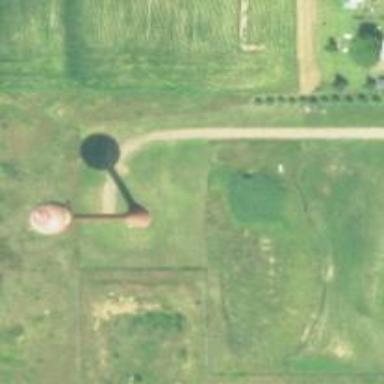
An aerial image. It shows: Water tower that is man-made.